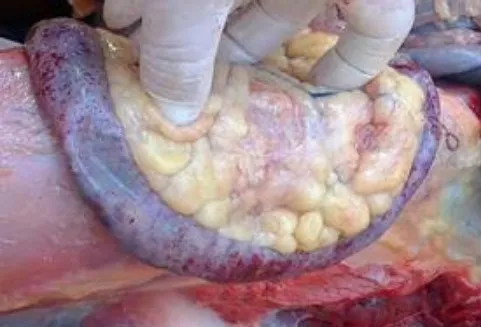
A segment of the small intestine showing severe sub-serosal petichial and ecchymotic hemorrhages.
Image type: medical_photograph (other_medical_photograph)